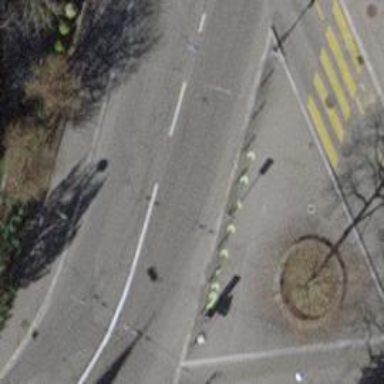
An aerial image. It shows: Bicycle rental service.